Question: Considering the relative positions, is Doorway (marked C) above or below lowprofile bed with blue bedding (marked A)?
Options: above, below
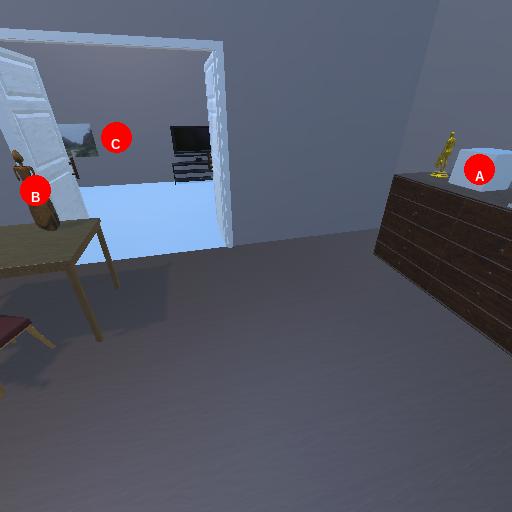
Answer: above